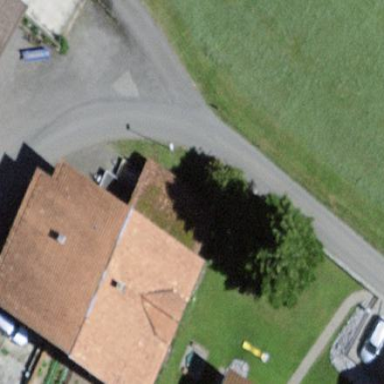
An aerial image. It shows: Farm building.